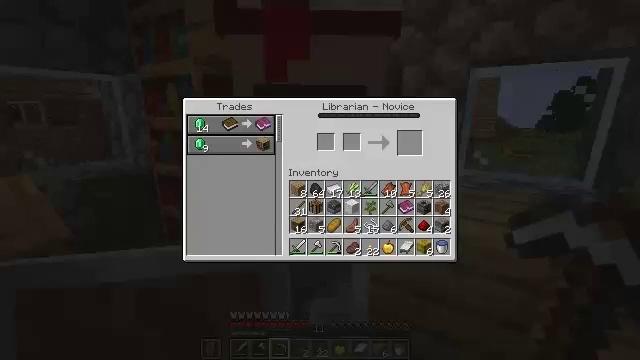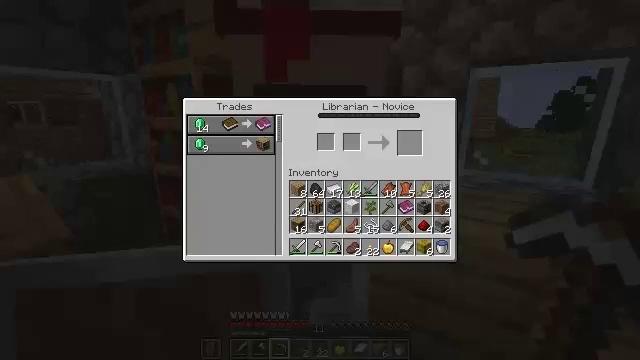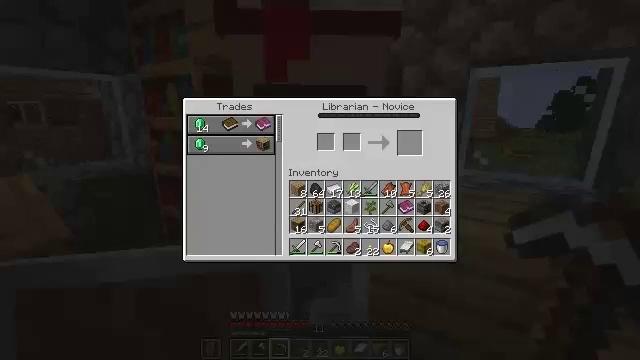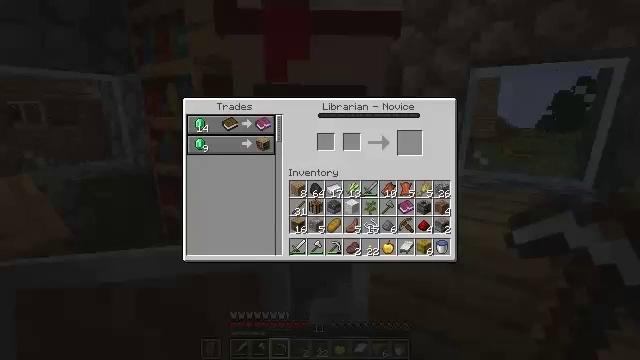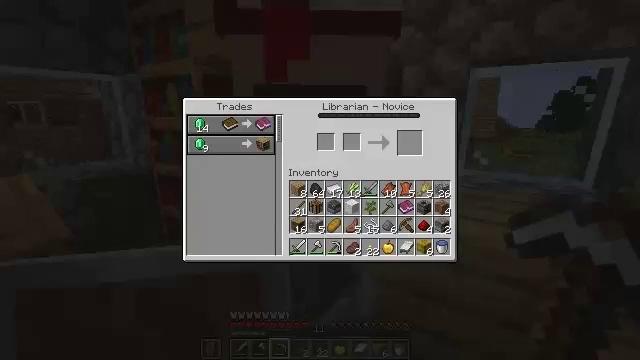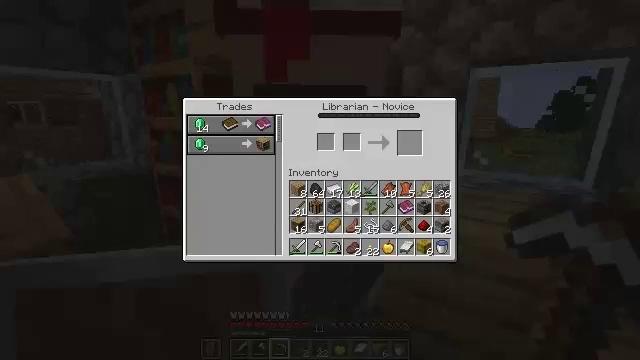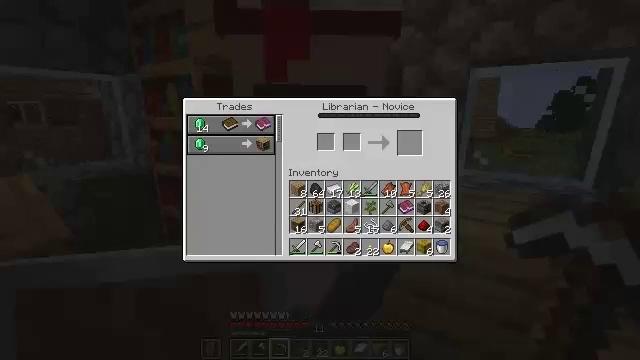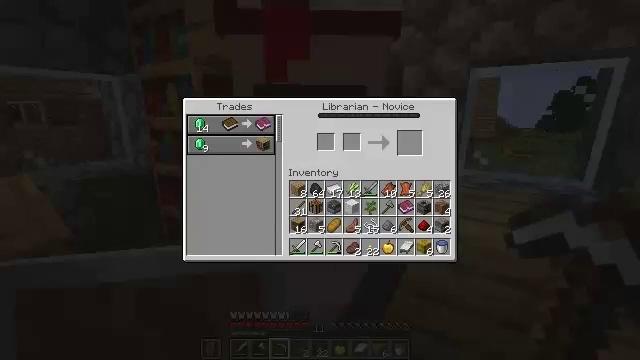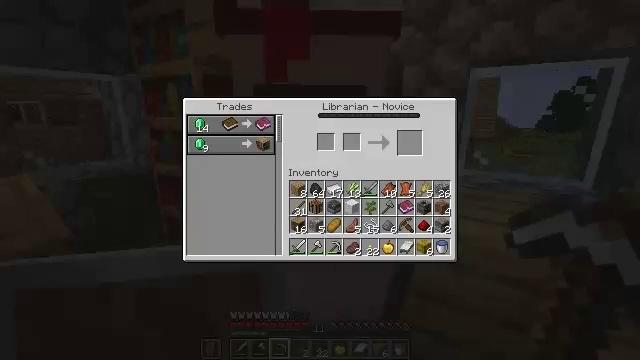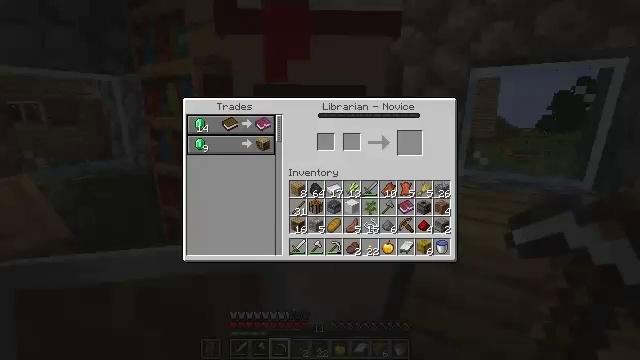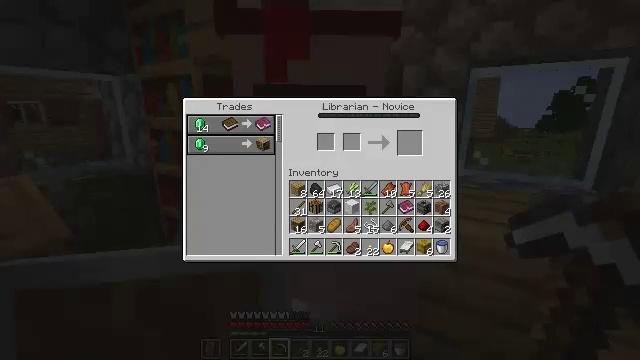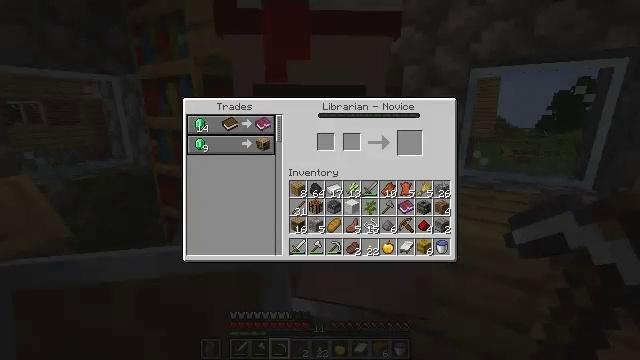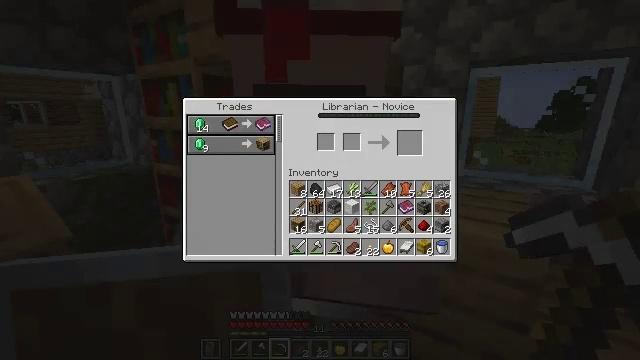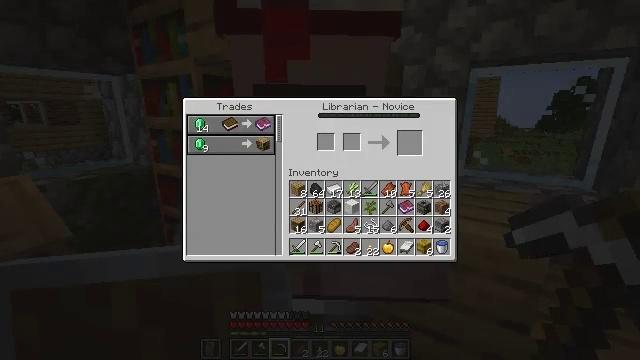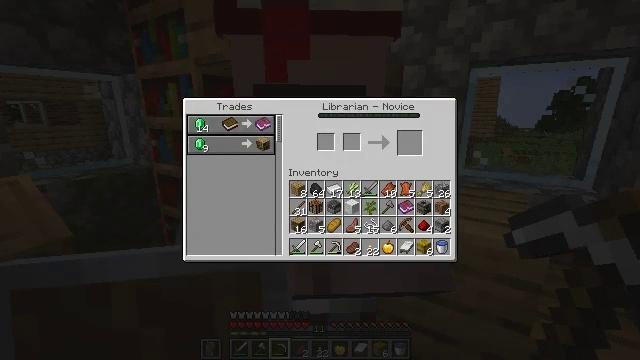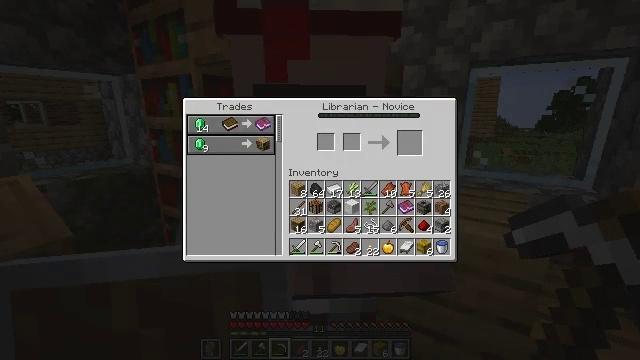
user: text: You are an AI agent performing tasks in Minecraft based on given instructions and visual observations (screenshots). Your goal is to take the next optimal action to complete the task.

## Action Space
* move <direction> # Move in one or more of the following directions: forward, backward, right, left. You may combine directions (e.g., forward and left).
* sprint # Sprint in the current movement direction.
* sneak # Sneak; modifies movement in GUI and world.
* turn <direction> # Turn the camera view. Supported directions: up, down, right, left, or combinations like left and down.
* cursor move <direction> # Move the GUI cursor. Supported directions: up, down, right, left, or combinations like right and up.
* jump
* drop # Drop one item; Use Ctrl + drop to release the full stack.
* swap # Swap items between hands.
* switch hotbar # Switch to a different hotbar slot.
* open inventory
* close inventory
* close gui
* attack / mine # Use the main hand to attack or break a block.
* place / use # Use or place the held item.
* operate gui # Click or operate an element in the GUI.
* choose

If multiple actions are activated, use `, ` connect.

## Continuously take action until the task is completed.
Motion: motion action
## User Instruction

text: Break the blast furnace block.
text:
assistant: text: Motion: cursor move right and up
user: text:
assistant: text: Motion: cursor move right and up
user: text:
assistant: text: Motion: cursor move right and up
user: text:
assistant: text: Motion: cursor move right and up
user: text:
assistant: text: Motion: cursor move right and up
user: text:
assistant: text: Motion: no_op
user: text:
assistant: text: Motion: no_op
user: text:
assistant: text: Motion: no_op
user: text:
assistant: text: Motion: no_op
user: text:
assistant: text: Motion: no_op
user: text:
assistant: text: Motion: no_op
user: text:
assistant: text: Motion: no_op
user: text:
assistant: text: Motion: no_op
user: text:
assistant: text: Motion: no_op
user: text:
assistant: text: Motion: cursor move left
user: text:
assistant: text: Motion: cursor move left and down
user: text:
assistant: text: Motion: cursor move left and down
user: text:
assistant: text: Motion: cursor move left
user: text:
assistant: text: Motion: cursor move left
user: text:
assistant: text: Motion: no_op
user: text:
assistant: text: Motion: no_op
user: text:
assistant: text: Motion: no_op
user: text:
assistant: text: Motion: no_op
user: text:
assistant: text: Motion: no_op
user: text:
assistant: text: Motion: no_op
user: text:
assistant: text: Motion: no_op
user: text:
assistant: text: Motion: no_op
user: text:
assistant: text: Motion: no_op
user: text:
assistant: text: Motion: no_op
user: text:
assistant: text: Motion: no_op